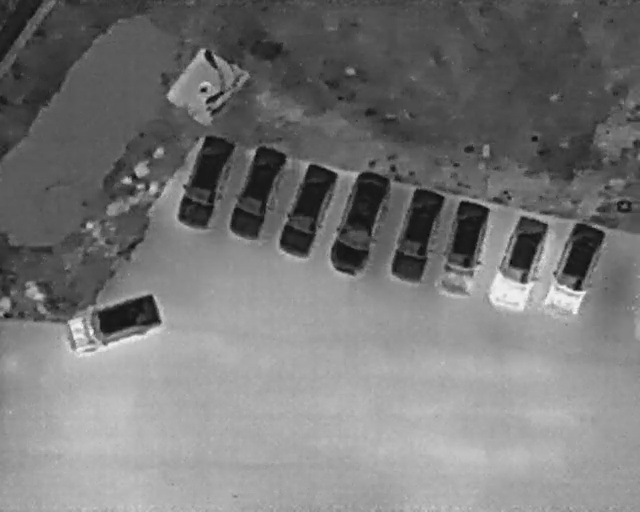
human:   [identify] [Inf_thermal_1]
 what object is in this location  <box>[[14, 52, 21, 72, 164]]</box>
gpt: <ref>1 large car at the left</ref>